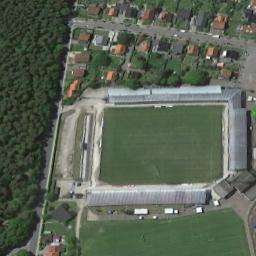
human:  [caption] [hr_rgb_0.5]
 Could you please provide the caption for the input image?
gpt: This oval stadium has dense residential areas on three sides .

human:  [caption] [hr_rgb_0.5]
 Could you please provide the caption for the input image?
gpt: The stadium is on the grass next to some buildings and trees .

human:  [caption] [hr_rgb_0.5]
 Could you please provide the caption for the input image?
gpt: Square sports stadium next to residential area close to lawn and forest .

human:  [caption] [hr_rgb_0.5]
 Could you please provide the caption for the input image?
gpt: There are many trees and buildings near the stadium .

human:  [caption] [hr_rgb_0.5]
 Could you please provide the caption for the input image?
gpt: There are many green trees near the stadium .